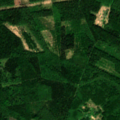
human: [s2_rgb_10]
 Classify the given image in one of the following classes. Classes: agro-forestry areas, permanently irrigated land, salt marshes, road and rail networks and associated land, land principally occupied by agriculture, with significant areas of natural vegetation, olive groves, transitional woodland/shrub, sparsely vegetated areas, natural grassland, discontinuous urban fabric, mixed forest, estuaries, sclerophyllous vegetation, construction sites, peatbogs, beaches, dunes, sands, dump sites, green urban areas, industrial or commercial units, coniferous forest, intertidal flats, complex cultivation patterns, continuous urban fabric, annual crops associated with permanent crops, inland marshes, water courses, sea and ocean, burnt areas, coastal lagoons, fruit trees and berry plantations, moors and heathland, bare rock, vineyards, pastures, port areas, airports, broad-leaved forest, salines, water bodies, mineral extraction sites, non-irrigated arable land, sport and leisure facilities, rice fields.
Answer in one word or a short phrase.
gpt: broad-leaved forest, mixed forest, transitional woodland/shrub